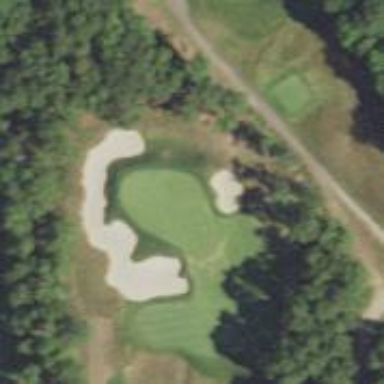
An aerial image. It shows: Golf hole.